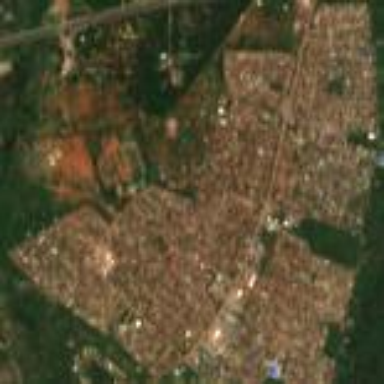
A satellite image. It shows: High-density residential area.